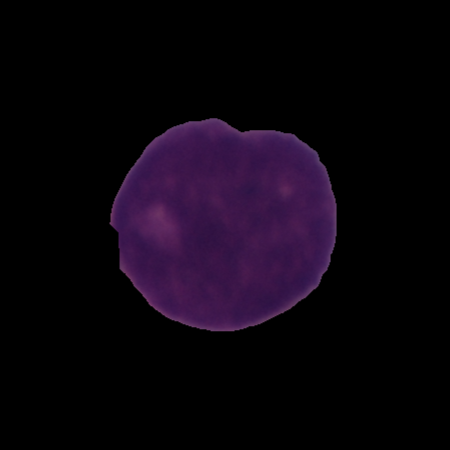
Label: cancer